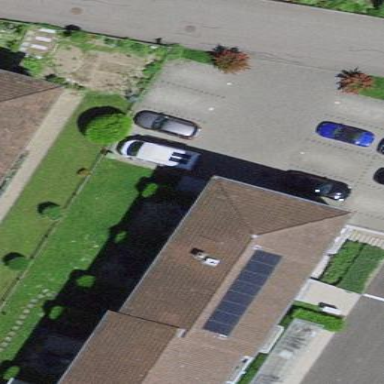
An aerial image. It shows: Hipped-roof building with apartments.